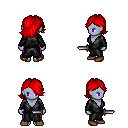
a pixel art fantasy rpg character, female body template, dark elf, purple skin, gray robe, magenta pants, red swoop hairstyle, brown shoes, dagger, four views (front, back, left, right), 2x2 character sprite sheet, small pixel art, hard edges, no anti-aliasing